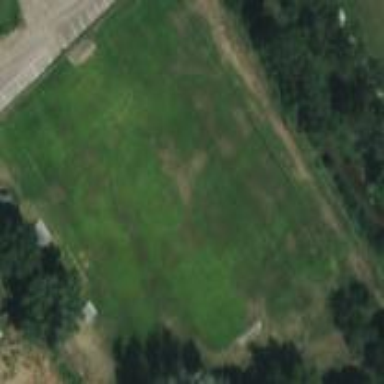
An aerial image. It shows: Soccer pitch with grass surface for leisure land.